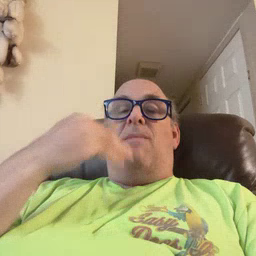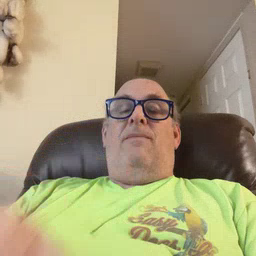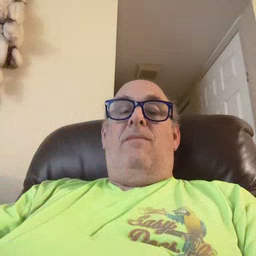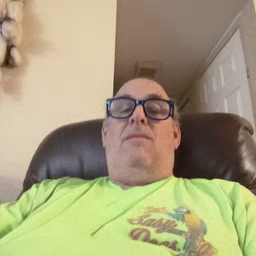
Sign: sleep